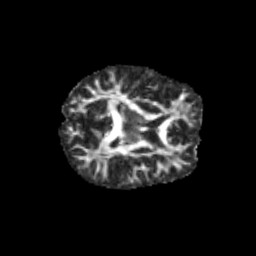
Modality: FA
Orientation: axial
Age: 12
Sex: male
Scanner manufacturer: siemens
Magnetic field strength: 3 T
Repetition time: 3.8 s
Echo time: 0.07 s